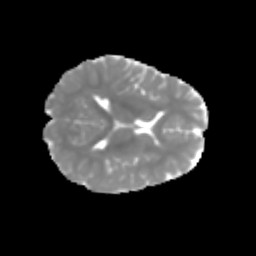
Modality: MD
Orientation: axial
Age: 7
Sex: female
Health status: healthy